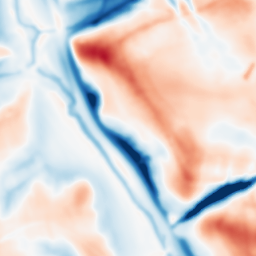
Category: multiscale
Decomposition family: dog_multiscale
Decomposition parameters: sigma_ratio: 2
n_scales: 3
base_sigma: 2
Upsampling method: regularized
Upsampling parameters: scale: 4
lambda_reg: 0.001
Upsampling scale: 4